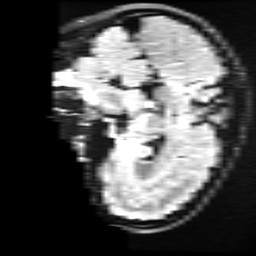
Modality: FLAIR
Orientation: sagittal
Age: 27
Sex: female
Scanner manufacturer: ge
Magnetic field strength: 3 T
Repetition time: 11 s
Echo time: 0.1497 s